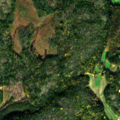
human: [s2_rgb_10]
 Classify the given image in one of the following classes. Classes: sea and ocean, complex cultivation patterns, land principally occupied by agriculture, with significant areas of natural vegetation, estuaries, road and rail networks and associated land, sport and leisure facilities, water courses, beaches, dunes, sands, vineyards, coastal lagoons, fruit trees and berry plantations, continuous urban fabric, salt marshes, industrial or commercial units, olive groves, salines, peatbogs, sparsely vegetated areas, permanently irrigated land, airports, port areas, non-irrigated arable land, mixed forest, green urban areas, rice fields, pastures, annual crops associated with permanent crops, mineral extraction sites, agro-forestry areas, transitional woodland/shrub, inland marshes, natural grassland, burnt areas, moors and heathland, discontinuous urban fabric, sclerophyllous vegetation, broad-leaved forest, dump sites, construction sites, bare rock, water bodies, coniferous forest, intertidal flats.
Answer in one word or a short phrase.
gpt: land principally occupied by agriculture, with significant areas of natural vegetation, mixed forest, transitional woodland/shrub, bare rock